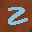
Label: 2